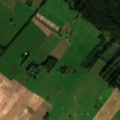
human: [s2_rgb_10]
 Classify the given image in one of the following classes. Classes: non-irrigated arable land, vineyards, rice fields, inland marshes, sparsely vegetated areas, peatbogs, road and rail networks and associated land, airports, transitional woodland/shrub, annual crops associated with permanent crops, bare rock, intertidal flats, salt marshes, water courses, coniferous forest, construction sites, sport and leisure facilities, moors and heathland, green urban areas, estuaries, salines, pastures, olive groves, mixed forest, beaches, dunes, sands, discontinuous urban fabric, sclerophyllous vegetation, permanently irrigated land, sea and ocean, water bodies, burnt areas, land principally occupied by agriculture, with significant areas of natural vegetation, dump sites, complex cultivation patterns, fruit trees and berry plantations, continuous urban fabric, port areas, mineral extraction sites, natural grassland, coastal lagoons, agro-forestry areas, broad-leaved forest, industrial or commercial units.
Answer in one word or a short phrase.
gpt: non-irrigated arable land, pastures, complex cultivation patterns, coniferous forest, mixed forest